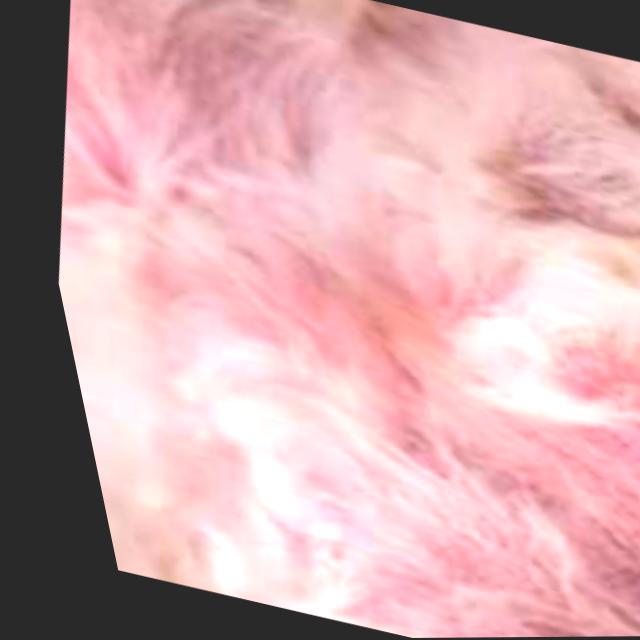
Canine fungal skin infection — characterized by alopecia, scaling, crusting, and circular lesions. Common agents include Malassezia and Candida species.